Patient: sex F, age 62
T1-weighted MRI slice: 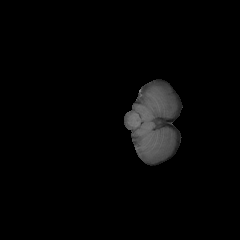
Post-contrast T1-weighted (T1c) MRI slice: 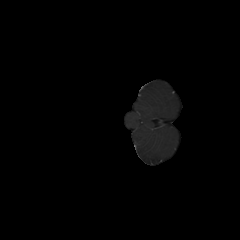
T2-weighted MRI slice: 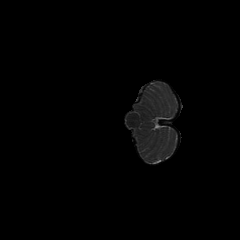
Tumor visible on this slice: no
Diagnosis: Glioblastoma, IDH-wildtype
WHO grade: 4